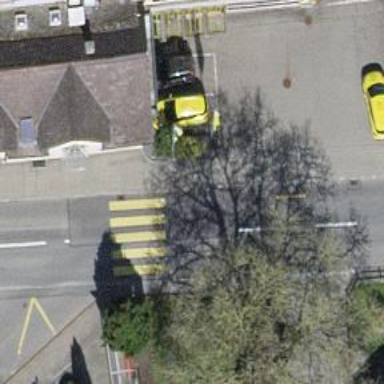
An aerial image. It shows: Uncontrolled zebra crossing with notable zebra markings.